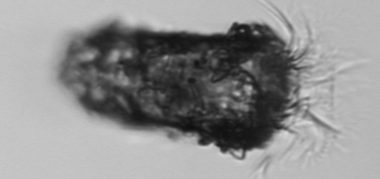
Label: Tintinnopsis